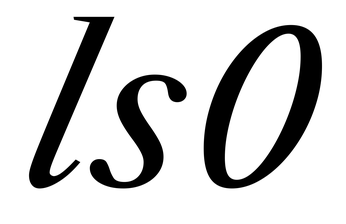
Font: LibreCaslonText-Italic_Italic